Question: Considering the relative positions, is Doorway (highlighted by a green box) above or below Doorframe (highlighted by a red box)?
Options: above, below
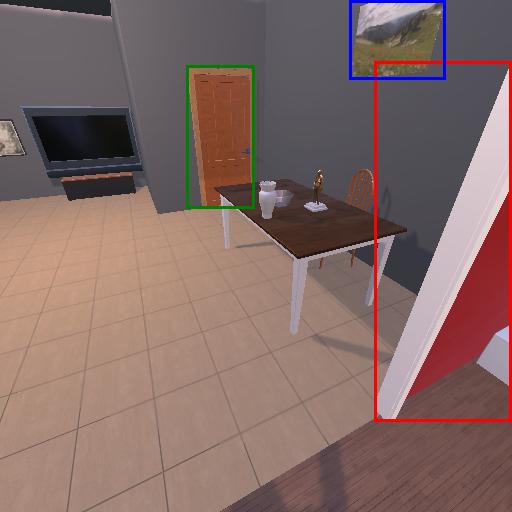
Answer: above